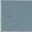
Piece: xx